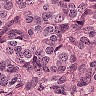
Metastatic tissue present: yes